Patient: sex M, age 65
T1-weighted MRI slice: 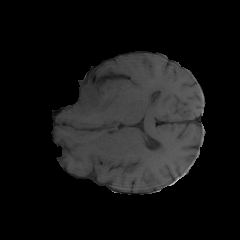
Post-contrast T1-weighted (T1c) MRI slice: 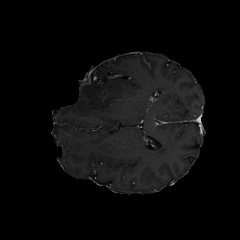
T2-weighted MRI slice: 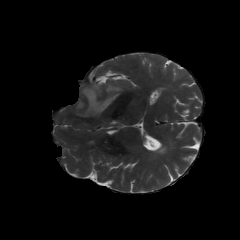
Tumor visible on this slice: yes
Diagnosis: Glioblastoma, IDH-wildtype
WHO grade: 4